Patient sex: M
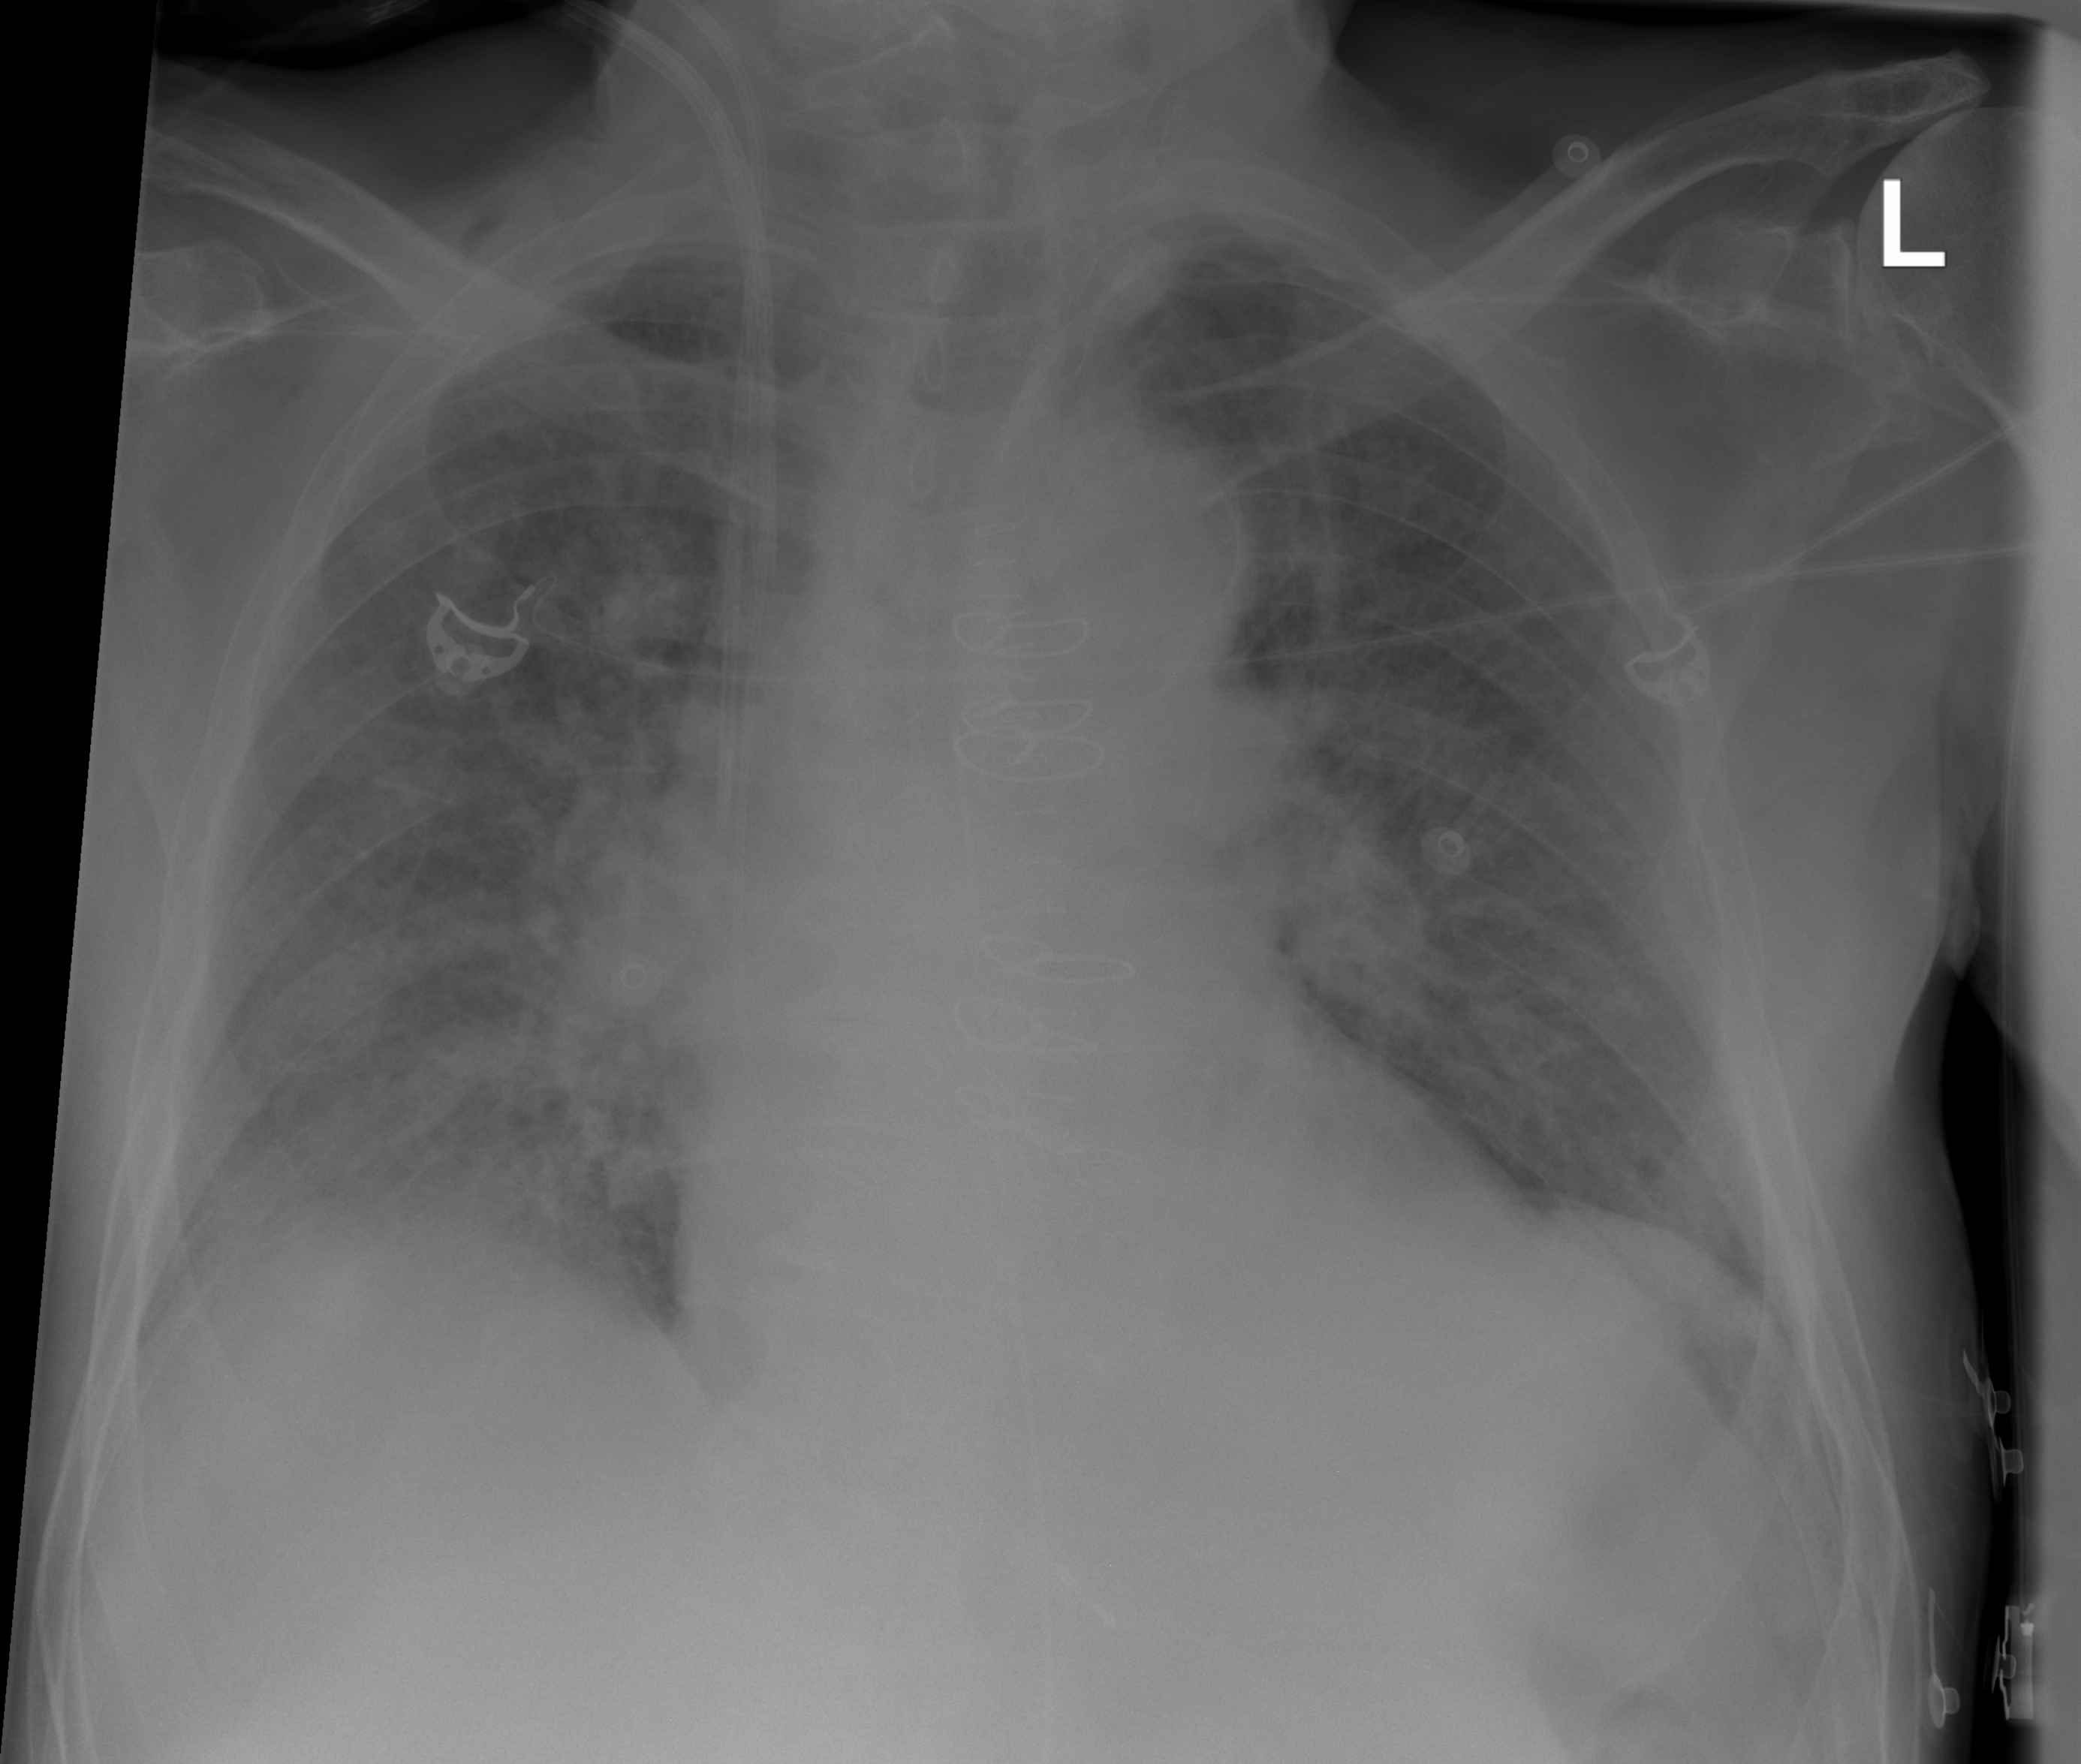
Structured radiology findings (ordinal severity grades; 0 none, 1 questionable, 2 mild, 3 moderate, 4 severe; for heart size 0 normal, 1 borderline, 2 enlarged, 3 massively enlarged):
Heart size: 2
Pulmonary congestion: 2
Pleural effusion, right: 2
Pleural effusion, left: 0
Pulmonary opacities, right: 1
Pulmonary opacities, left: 0
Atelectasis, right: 0
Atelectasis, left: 0